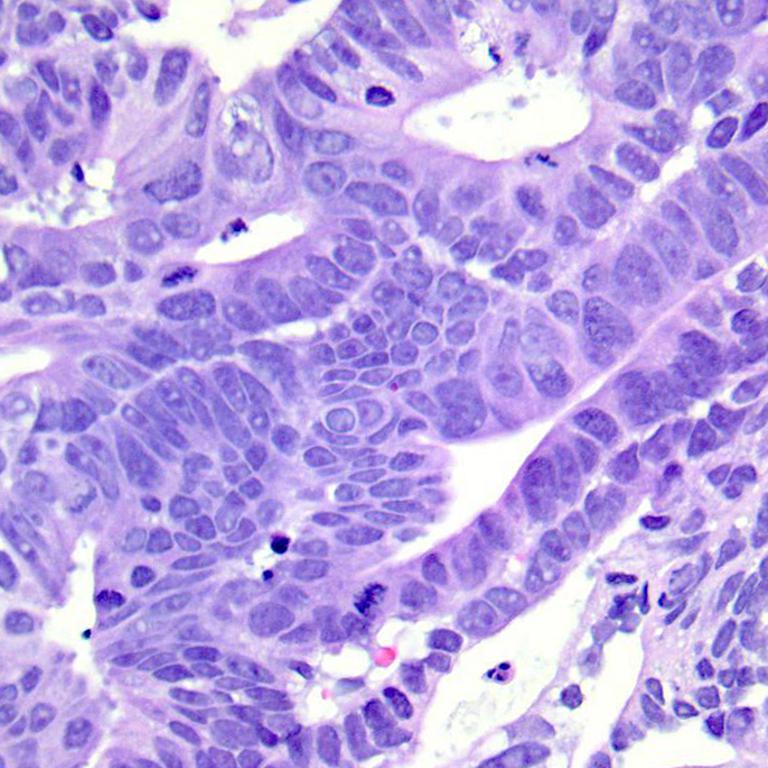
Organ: colon
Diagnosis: adenocarcinomas